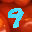
Label: 9